Question:
I am trying to transfer data from oracleDB to mongoDB using kafka.
So I configured the kafka cluster like the picture above.
I know that adjusting partition and tasks.max allows parallel processing.
However, when I run the connector, it always runs as a single task and cannot be processed in parallel.
Are there any additional settings I need to do?
Here is what I configured.
1. Topic creation
> bin/kafka-topics.sh --create --bootstrap-server
127.0.0.1:9092,127.0.0.2:9092,127.0.0.1:9093 --partitions 3 --topic topicA
1. connector config {
"name": "rawsumc-source",
"config": {
"connector.class": "io.confluent.connect.jdbc.JdbcSourceConnector",
"connection.url": "jdbc:oracle:thin:@127.0.0.1:1521/orcl",
"connection.user": "test",
"connection.password": "test",
"topic.prefix": "topicA",
"mode": "bulk",
"poll.interval.ms": "360000000",
"numeric.mapping": "best_fit",
"tasks.max": "10",
"connection.type": "lz4",
"query": "select CAST(NO_TT AS NUMBER(10,0)) AS NO_TT,CAST(NO_SEQ AS NUMBER(10,0)) AS NO_SEQ,DNT_CLCT from table_a",
"name": "rawsumc-source"
},
"tasks": [
{
"connector": "rawsumc-source",
"task": 0
}
],
"type": "source"}
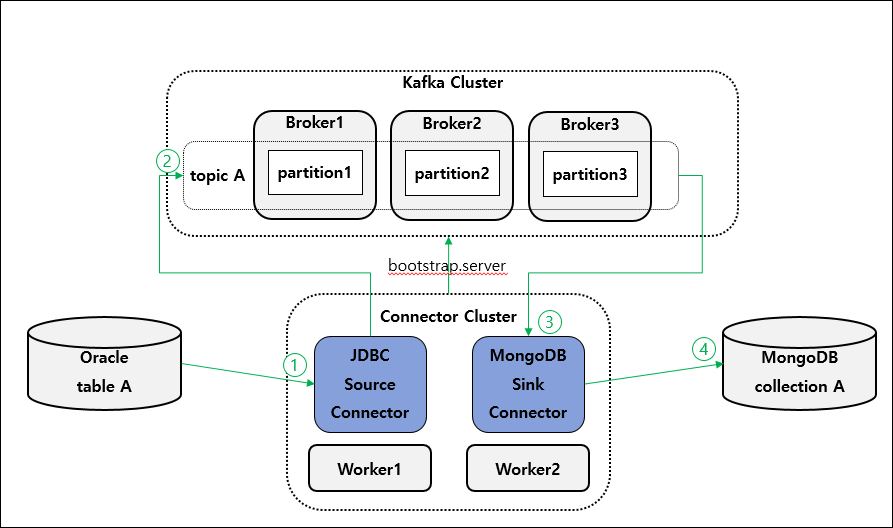
Answer: According the <URL>:
> 'tasks.max' - The number of tasks that should be created for this connector. The connector may create tasks if it cannot achieve this level of parallelism.
Using a custom query for JdbcSourceConnector <URL> you to a single task.